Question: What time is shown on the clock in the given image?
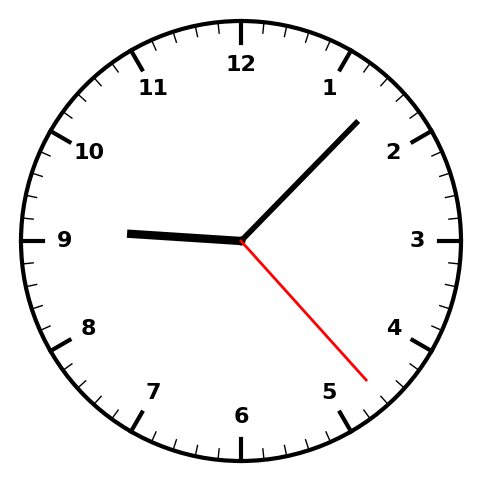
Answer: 09:07:23